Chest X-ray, PA view. Patient: 29 years old, sex M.
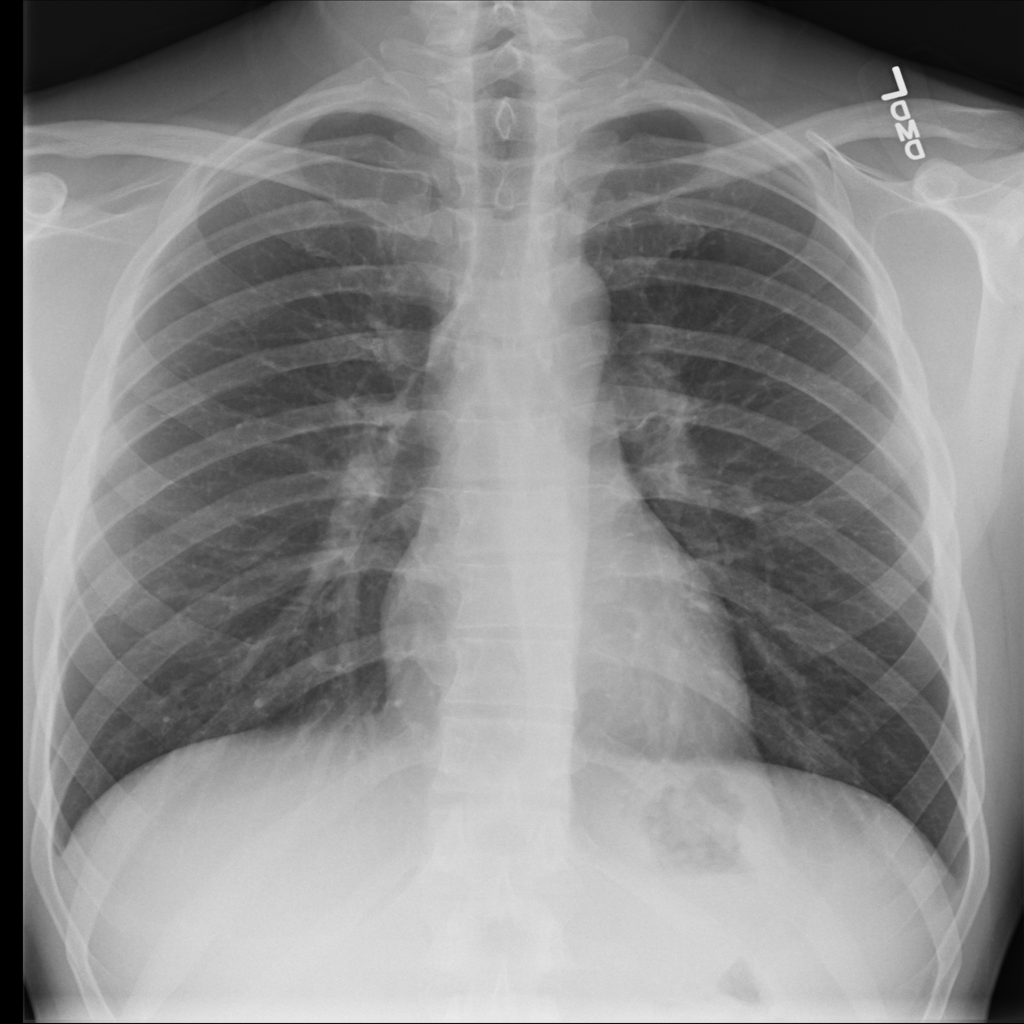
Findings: No Finding